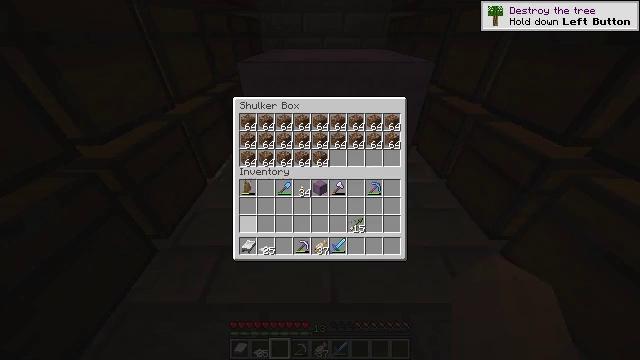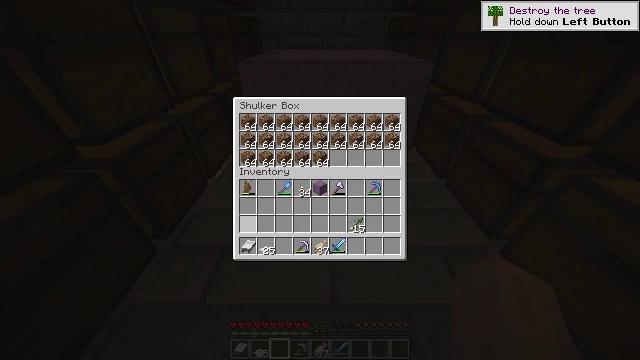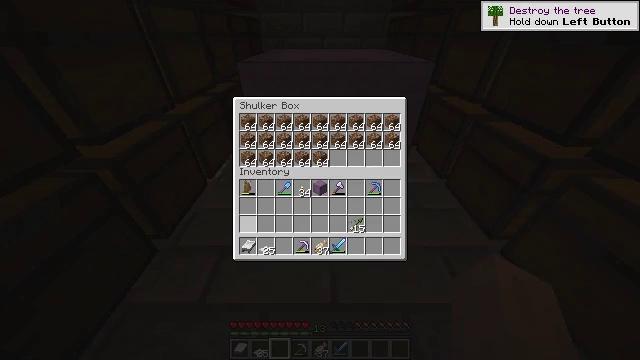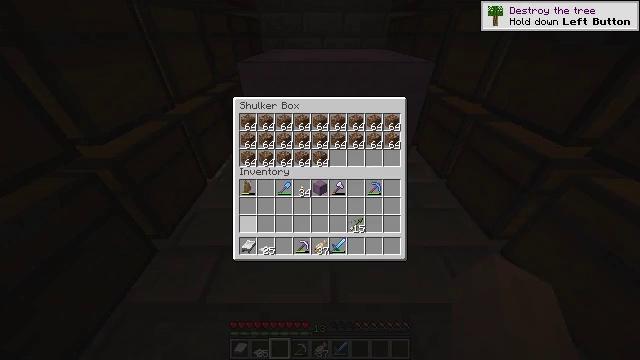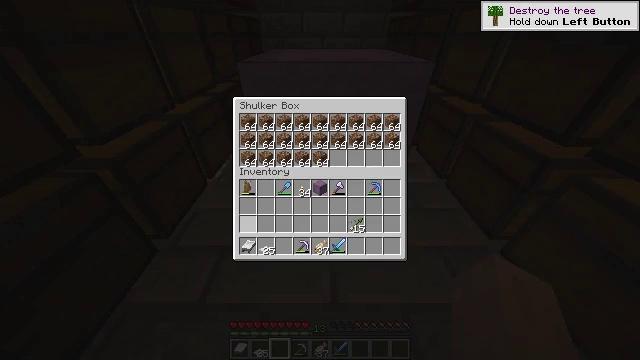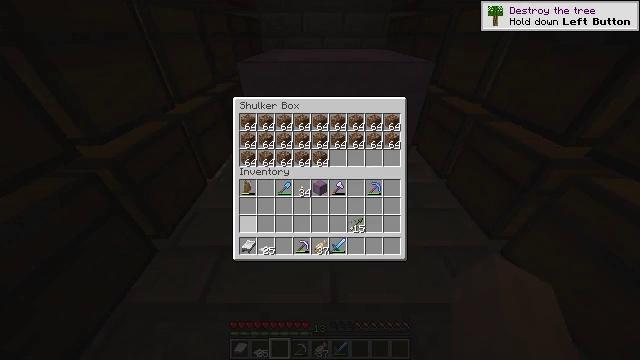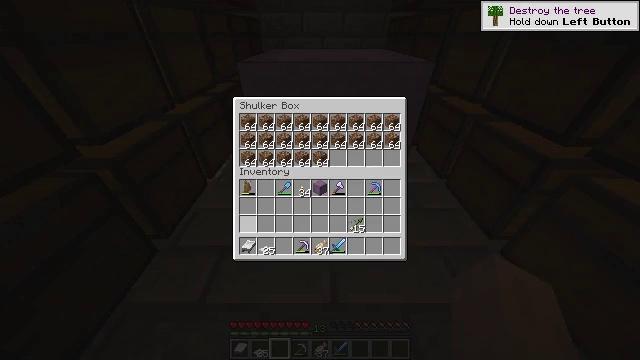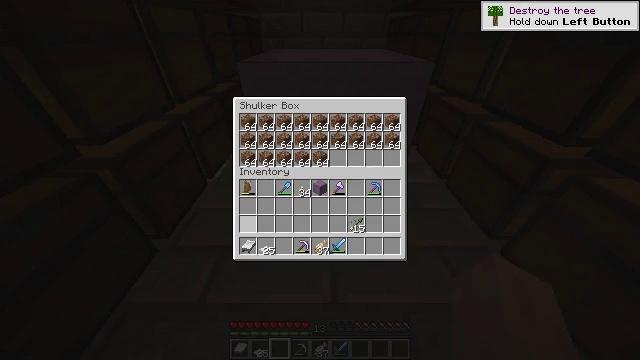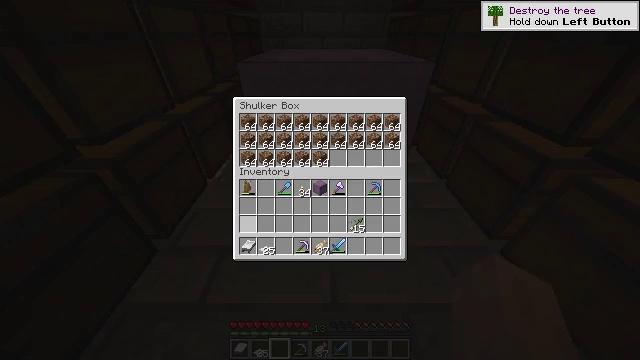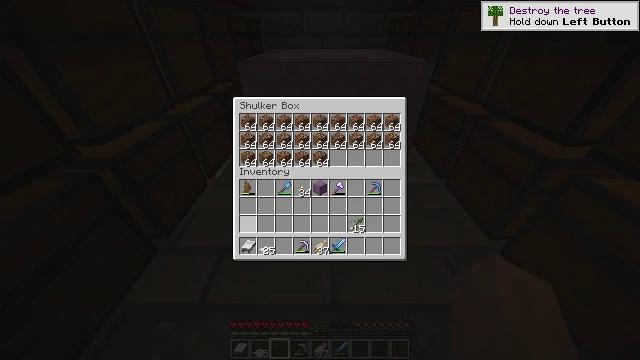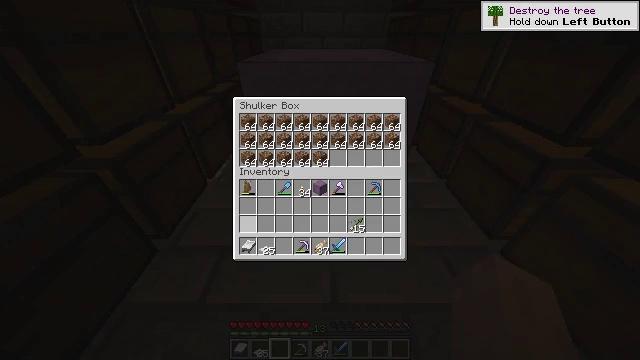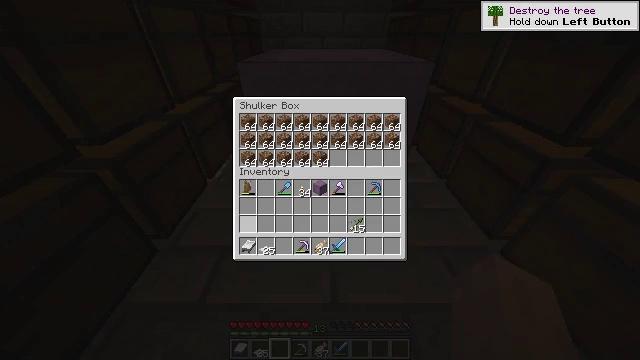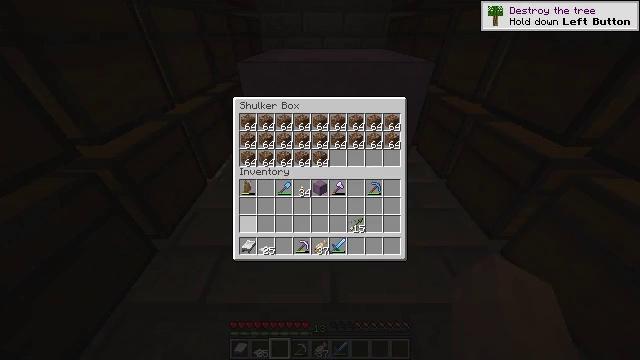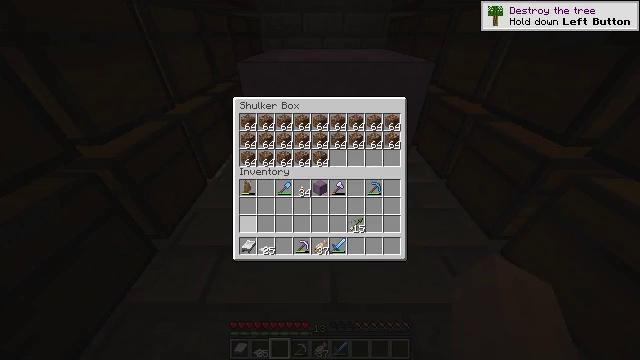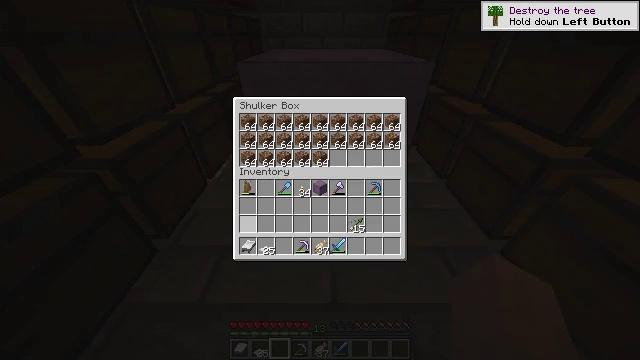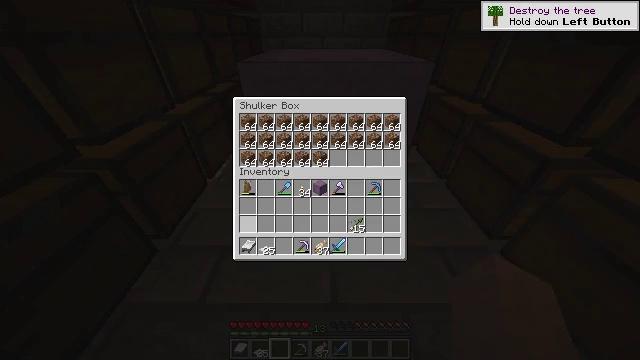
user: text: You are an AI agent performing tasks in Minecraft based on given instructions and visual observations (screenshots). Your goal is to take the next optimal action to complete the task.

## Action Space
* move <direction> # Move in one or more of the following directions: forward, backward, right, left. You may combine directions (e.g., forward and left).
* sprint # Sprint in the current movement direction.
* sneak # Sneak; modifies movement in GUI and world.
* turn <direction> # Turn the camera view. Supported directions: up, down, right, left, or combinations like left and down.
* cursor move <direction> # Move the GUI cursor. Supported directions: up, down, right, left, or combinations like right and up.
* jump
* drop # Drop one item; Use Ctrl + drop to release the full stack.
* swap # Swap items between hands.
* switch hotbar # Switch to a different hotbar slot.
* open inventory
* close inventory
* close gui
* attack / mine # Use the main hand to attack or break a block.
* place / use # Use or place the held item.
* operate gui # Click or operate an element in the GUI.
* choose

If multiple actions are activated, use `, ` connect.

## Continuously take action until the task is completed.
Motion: motion action
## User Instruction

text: Break the shulker box to collect it.
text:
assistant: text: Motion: open gui
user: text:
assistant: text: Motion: no_op
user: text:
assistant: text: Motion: no_op
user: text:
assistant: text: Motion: no_op
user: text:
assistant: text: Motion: no_op
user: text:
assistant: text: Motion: no_op
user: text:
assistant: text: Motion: no_op
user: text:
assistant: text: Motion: no_op
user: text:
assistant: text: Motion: no_op
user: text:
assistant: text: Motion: no_op
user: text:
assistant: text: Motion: no_op
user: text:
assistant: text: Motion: no_op
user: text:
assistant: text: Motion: no_op
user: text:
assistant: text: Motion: no_op
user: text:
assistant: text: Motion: no_op
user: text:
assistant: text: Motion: no_op
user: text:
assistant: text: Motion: no_op
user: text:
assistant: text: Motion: no_op
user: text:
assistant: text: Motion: no_op
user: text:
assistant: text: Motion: no_op
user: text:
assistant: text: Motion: no_op
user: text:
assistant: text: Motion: close gui
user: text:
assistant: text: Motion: open inventory
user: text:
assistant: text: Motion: no_op
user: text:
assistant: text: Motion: no_op
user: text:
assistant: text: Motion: no_op
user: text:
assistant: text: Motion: no_op
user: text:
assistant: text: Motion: no_op
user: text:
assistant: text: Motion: no_op
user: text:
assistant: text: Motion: no_op